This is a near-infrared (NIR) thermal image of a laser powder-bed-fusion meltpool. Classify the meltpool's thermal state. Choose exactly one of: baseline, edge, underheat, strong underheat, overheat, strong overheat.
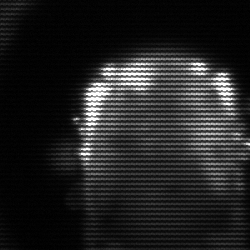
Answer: baseline